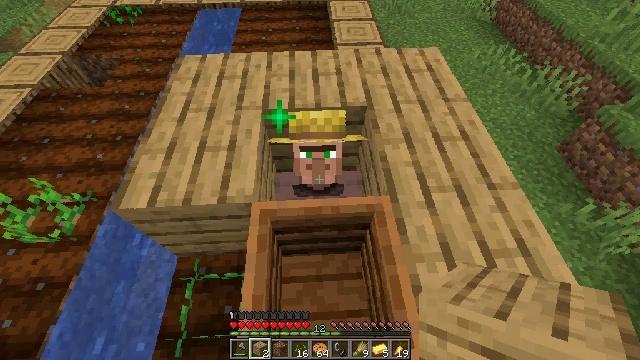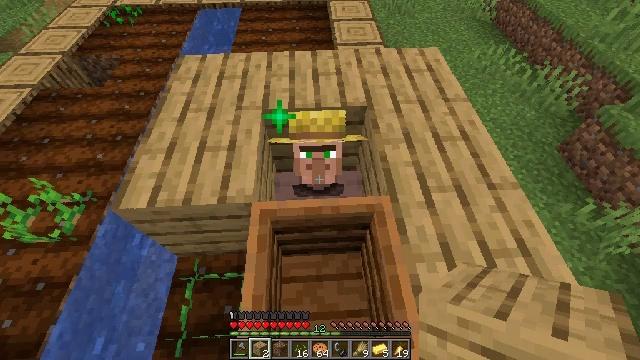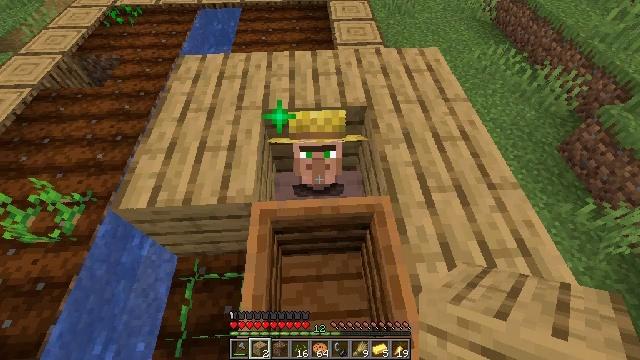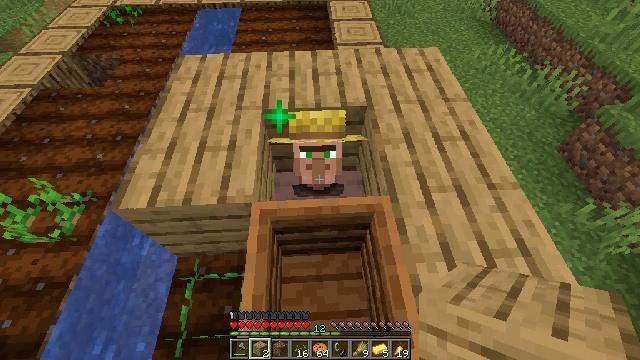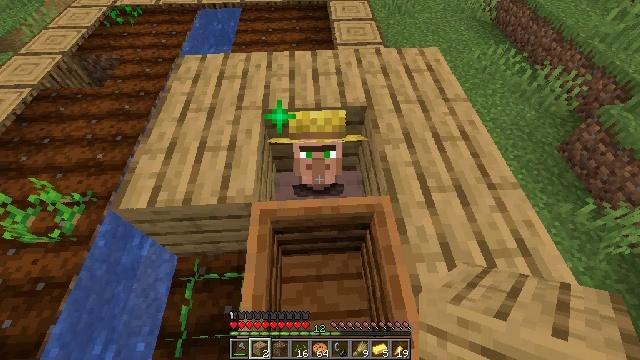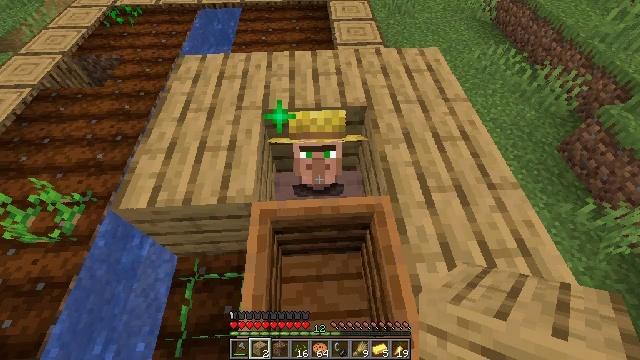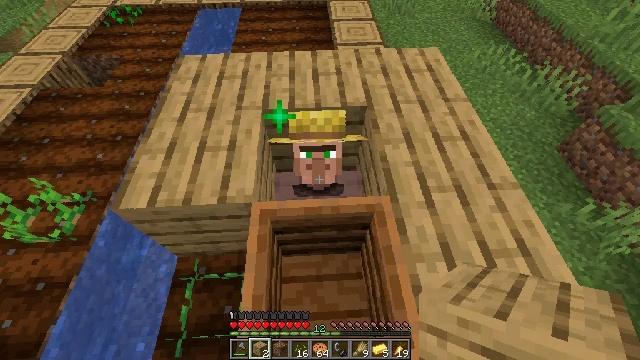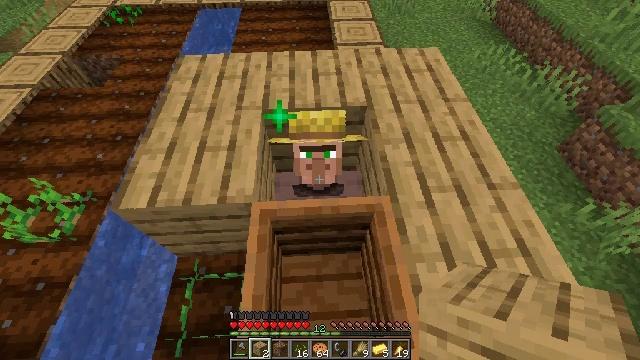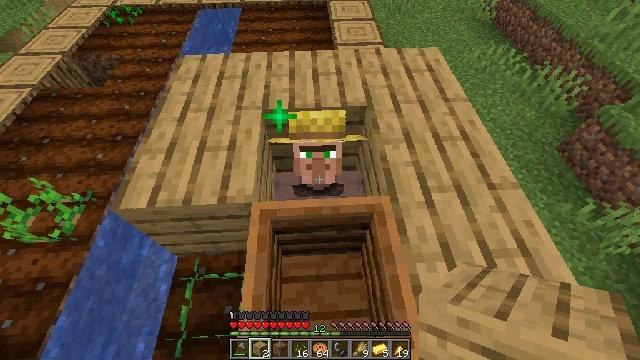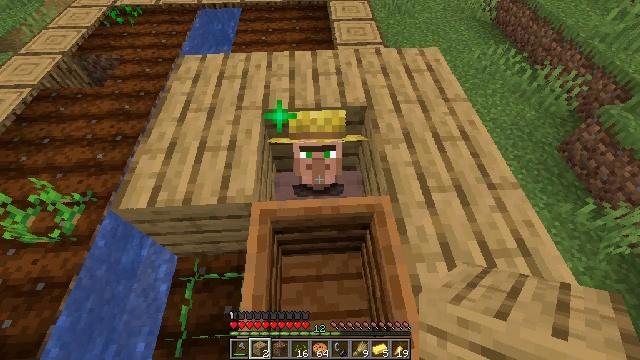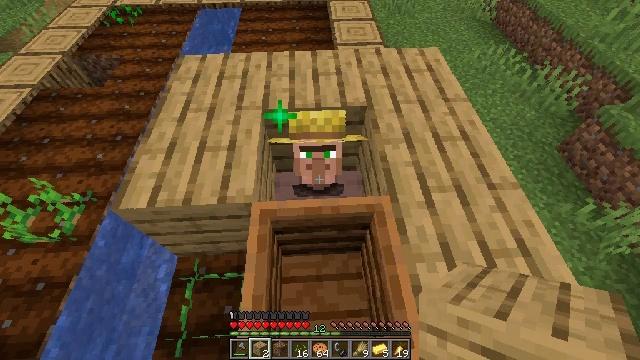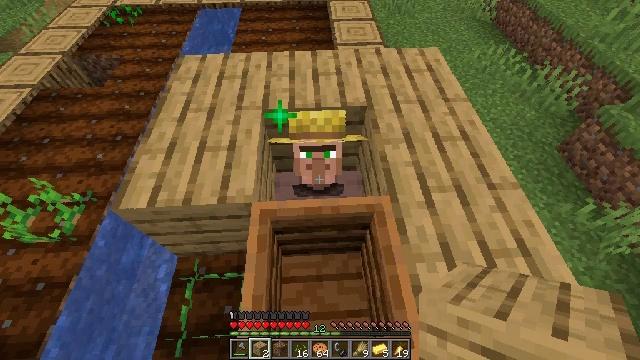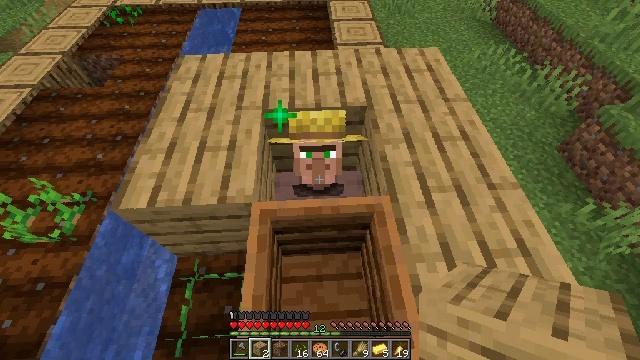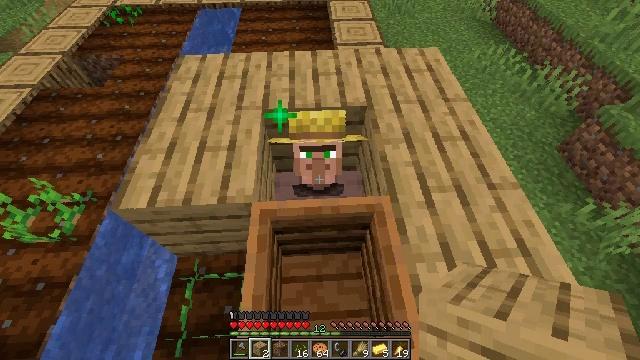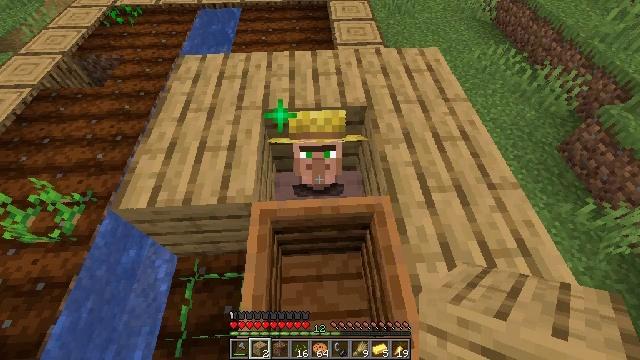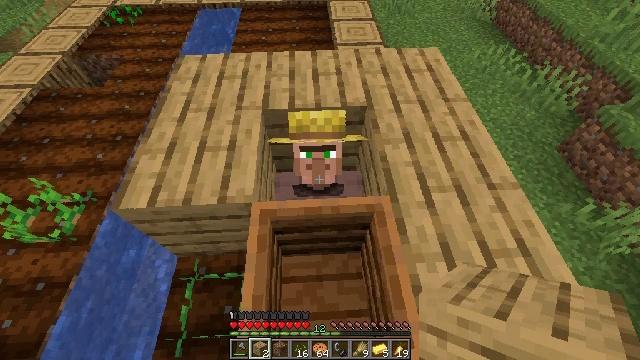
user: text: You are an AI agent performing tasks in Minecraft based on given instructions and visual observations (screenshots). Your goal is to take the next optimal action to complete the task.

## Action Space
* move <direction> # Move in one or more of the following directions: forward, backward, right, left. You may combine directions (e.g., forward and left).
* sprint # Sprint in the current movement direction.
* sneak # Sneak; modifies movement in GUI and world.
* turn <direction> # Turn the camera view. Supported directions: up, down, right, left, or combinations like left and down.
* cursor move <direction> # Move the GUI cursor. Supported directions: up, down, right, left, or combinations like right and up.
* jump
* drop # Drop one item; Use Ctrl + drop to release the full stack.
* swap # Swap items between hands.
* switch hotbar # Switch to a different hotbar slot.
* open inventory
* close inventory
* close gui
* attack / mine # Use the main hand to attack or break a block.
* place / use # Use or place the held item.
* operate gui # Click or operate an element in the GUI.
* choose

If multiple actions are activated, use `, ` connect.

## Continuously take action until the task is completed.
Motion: motion action
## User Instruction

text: Use the crafting table to craft a suspicious stew.
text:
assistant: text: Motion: no_op
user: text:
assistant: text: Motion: no_op
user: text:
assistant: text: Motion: no_op
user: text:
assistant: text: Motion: no_op
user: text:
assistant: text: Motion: no_op
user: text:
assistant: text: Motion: no_op
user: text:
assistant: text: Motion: no_op
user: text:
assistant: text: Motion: no_op
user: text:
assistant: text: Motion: no_op
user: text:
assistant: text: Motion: no_op
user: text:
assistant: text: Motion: no_op
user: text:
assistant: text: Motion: no_op
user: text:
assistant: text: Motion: no_op
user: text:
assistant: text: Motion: no_op
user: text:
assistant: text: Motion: no_op
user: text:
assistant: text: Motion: no_op
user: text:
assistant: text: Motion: no_op
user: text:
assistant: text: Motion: no_op
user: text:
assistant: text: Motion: no_op
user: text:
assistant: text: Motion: no_op
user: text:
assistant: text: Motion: no_op
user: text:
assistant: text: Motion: no_op
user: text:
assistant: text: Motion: no_op
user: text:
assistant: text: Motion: no_op
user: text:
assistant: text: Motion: no_op
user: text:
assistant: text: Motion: no_op
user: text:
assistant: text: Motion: no_op
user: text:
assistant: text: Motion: no_op
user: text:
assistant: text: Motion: no_op
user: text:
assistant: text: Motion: no_op